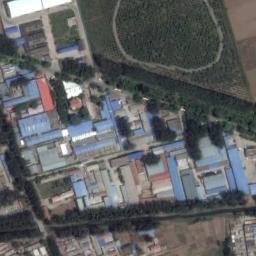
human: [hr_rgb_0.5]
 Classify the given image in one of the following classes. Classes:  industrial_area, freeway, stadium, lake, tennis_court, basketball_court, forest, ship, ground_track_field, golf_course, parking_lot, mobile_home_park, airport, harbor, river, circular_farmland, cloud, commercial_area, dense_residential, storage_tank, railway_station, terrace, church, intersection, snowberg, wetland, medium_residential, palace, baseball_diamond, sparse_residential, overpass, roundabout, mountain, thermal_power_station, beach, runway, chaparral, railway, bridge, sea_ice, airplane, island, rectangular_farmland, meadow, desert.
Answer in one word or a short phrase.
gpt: industrial_area